Question: here is my project hirarchy:

from browser.js I'm trying to call ManagerController:
'''
$("#jstree").jstree({
"json_data": {
"ajax": {
type: "GET",
async: true,
"url": "Controllers/Manager/Getlocations?userId='1234'",
contentType: "application/json; charset=utf-8",
dataType: "json",
cache: false,
success: function (msg) {
return msg;
},
error: function () {
// TODO process error
}
},
//continuation is less relevant
'''
But I get the following error in chrome console:
> GET
<URL>'1234'&_=1324071607446
404 (Not Found)
1) what should be the right path ?
2) what is the '&_=1324071607446' which is concatinated to the end of my get request?
my controller looks like:
'''
public class ManagerController : Controller
{
public JsonResult GetLocations(string userId)
{
var locationsJson =
new {[ {"data": "[0]", .. some data...} ]};
return Json(locationsJson, JsonRequestBehavior.AllowGet);
}
'''
my request looks like:
'''
Request URL:http://localhost:1186/MainUgi/Controllers/Manager/Getlocations?userId=1234
Request Method:GET
Status Code:404 Not Found
Request Headersview source
Accept:application/json, text/javascript, */*; q=0.01
Accept-Charset:windows-1255,utf-8;q=0.7,*;q=0.3
Accept-Encoding:gzip,deflate,sdch
Accept-Language:he-IL,he;q=0.8,en-US;q=0.6,en;q=0.4
Connection:keep-alive
Content-Type:application/json; charset=utf-8
Host:localhost:1186
Referer:http://localhost:1186/MainUgi/browser.htm
User-Agent:Mozilla/5.0 (Windows NT 6.1) AppleWebKit/535.7 (KHTML, like Gecko) Chrome/16.0.912.63 Safari/535.7
X-Requested-With:XMLHttpRequest
Query String Parametersview URL encoded
userId:1234
Response Headersview source
Cache-Control:private
Connection:Close
Content-Length:2346
Content-Type:text/html; charset=utf-8
Date:Fri, 16 Dec 2011 22:00:37 GMT
Server:ASP.NET Development Server/10.0.0.0
X-AspNet-Version:4.0.30319
'''
TIA
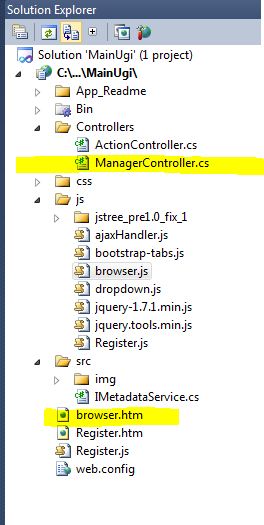
Answer: The basic MVC url mask is the following:
'''
/{CONTROLLER}/{ACTION}?{...PARAMETERS}
'''
By your example we have:
'''
'/manager/getLocations?userId=1234'
'''
And the controller should have the following code (example):
'''
[ControllerAction]
public void getLocations( int userId ) {
ViewData["UserId"] = userId;
RenderView("GetLocations");
}
'''
Now you need to have a view file to show the content. Create a folder (inside the root of the project), named "View", and inside it, create another one with the name of the controller (Manager), and create a view file called "GetLocations.aspx" (the one that we want asked to render).
To print the UserId variable in the view:
'''
<%= ViewData["UserId"] %>
'''
If it doesn't work, it's better for you to read a lot about the MVC Pattern. You can start <URL>.